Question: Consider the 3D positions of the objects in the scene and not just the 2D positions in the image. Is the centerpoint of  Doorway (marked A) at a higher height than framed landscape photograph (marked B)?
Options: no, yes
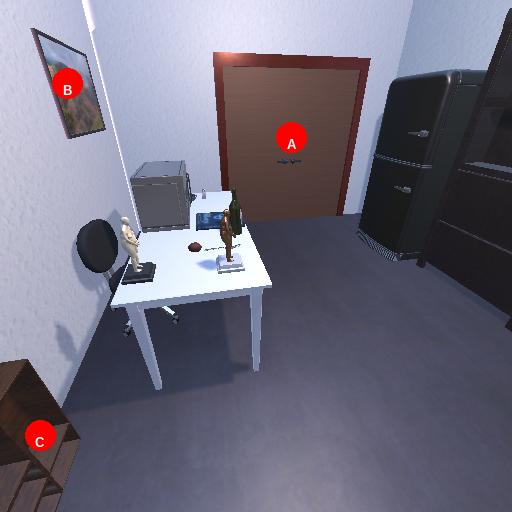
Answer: no